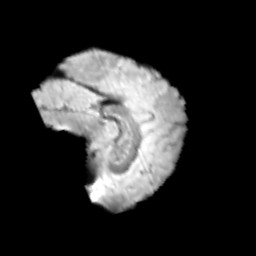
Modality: T2w
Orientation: sagittal
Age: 11
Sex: male
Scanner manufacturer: siemens
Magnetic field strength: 3 T
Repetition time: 3.8 s
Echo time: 0.07 s